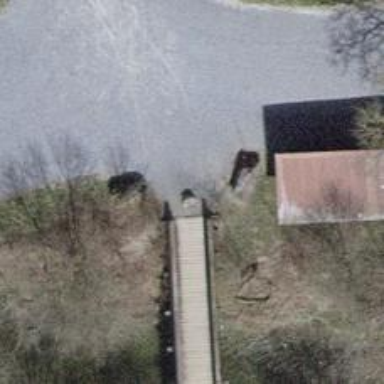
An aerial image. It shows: Track road going over bridge with grade1 tracktype.